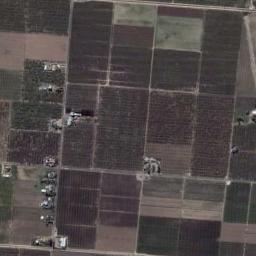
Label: rectangular_farmland